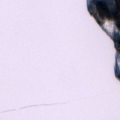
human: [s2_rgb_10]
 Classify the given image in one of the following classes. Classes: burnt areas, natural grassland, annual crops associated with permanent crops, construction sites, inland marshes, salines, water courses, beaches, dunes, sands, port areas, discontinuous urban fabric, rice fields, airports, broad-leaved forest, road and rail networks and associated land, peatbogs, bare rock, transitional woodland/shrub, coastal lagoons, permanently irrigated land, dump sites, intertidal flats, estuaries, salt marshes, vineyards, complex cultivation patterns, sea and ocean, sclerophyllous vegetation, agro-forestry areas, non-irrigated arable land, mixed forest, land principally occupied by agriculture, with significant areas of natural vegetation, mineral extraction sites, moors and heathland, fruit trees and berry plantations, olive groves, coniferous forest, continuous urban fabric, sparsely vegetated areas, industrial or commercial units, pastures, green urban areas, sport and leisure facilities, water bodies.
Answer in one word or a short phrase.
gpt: broad-leaved forest, mixed forest, water bodies